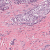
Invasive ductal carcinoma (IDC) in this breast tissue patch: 1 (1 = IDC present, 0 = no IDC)